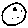
Label: moon